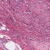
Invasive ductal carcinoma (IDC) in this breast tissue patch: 0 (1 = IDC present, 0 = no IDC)